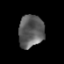
Tissue: prostate
Cell type: Epithelial cells
Senescence score: 0.3051
Nuclear area (px): 804
Mean DAPI intensity: 93.276